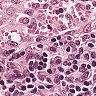
Metastatic tissue present: no